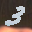
Label: 3